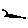
Label: hexagon